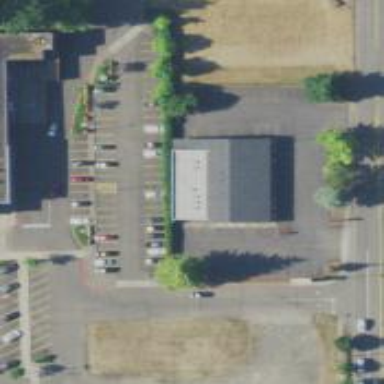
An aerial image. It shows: Healthcare clinic.